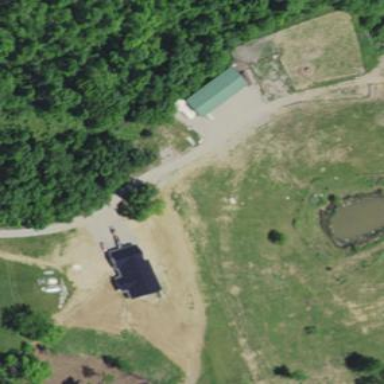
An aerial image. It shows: Farmyard area.